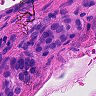
Metastatic tissue present: yes